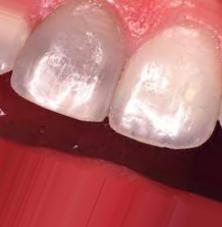
Condition: Tooth Discoloration